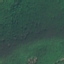
Land use / land cover: Forest